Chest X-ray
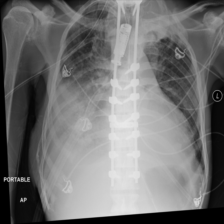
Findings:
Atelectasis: negative
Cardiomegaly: negative
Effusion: negative
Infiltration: positive
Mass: negative
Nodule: negative
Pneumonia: negative
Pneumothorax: negative
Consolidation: negative
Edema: negative
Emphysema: negative
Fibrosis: negative
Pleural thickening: negative
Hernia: negative